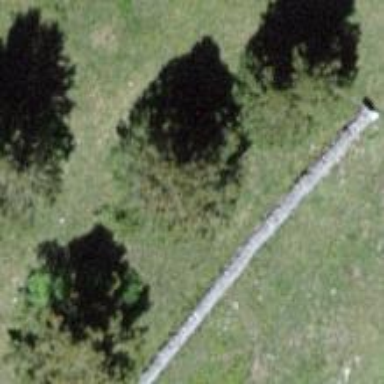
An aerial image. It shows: Wall barrier.